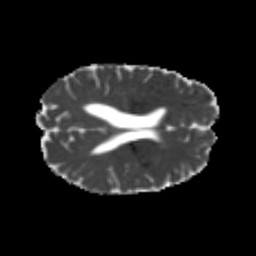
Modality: MD
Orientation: axial
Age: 25
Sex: male
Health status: healthy
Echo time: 0.074 s